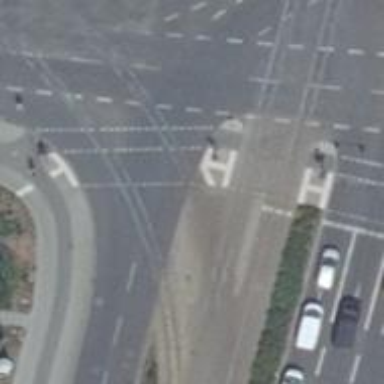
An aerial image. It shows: Railway crossing with traffic signals.